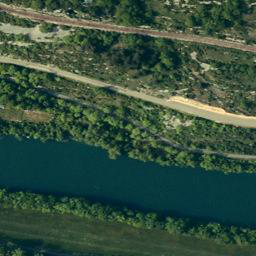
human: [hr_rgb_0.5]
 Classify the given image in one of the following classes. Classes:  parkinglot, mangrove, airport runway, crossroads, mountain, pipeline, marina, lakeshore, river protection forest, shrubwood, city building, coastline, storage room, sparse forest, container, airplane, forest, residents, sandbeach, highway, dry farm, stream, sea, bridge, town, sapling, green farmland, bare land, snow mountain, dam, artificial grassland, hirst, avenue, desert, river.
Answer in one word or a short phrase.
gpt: river